Field crop: maize
Growth stage: 2
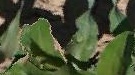
Species: maize